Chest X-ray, PA view. Patient: 67 years old, sex M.
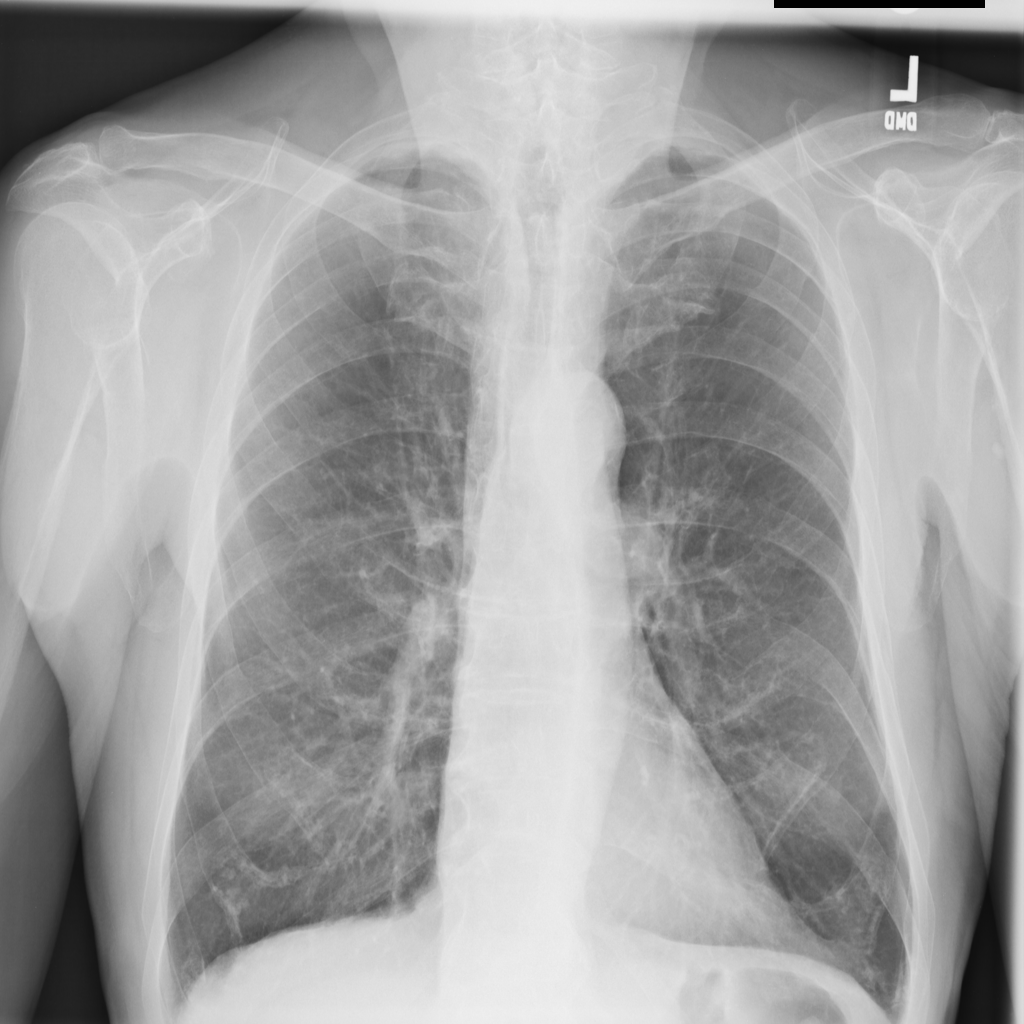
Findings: No Finding